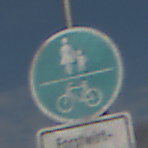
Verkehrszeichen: GemeinsamerGehUndRadweg
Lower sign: BesondereFahrzeugeUndTransportgueter7
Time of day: Midday
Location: Outdoor (Suburban)
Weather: PartlyCloudy
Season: NotSpecified
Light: Natural